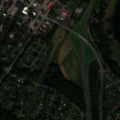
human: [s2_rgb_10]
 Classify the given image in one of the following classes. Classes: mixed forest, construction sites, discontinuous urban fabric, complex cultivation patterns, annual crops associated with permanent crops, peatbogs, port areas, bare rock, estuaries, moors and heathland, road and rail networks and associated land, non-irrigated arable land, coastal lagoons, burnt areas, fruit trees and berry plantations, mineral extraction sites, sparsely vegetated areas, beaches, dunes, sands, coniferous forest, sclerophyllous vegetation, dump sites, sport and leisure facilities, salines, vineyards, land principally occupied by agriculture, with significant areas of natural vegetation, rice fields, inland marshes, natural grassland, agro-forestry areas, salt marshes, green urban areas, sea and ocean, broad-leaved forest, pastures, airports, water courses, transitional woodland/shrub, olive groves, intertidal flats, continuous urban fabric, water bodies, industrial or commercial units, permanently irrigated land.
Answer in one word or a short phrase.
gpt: discontinuous urban fabric, industrial or commercial units, sport and leisure facilities, mixed forest, water bodies